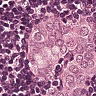
Metastatic tissue present: yes